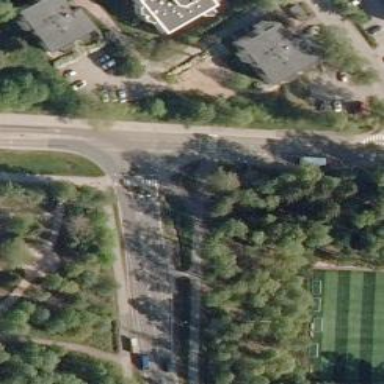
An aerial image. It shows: Asphalt cycleway.